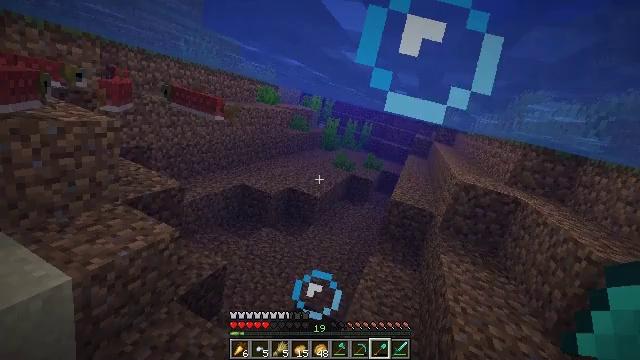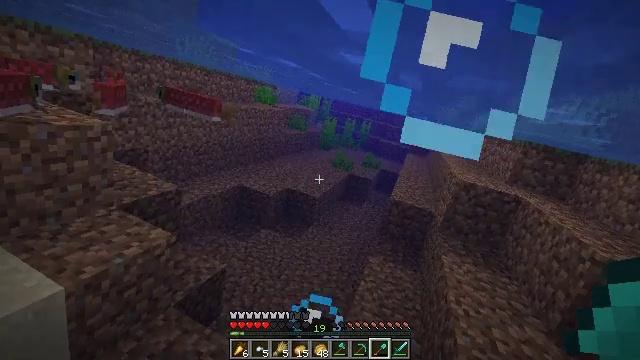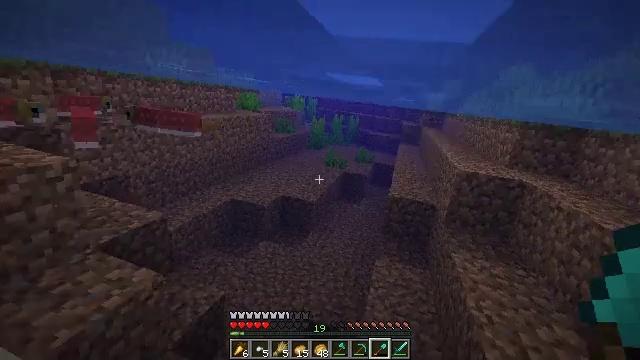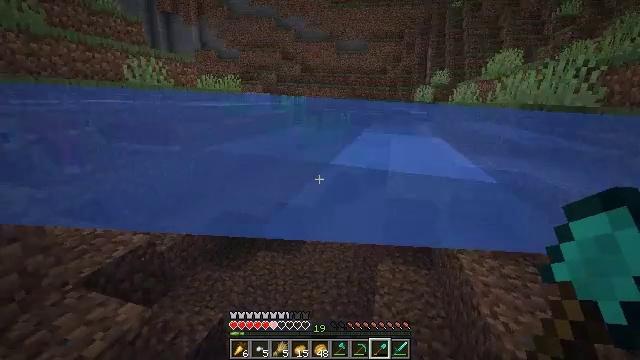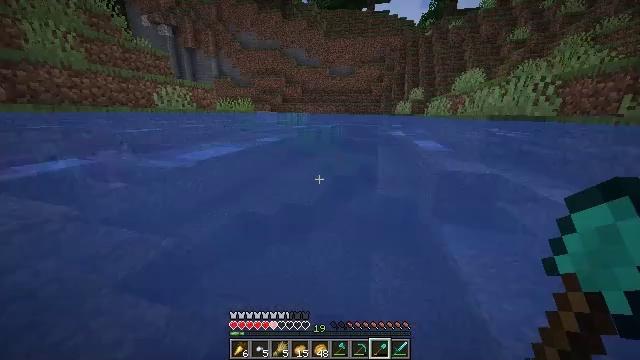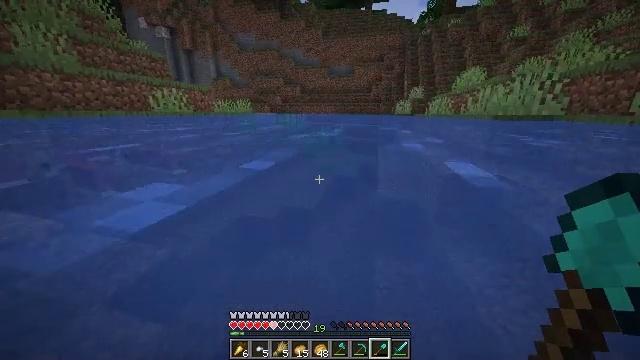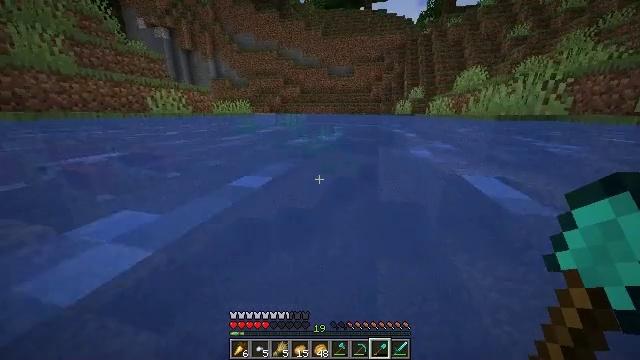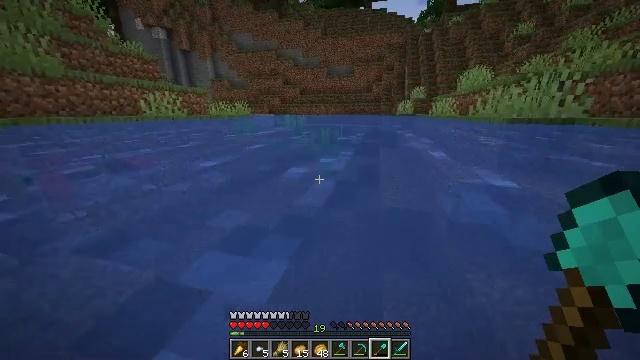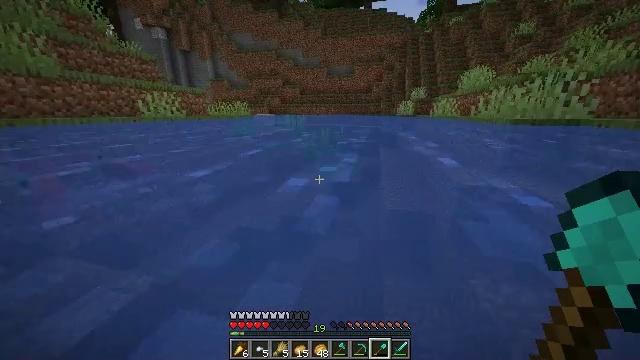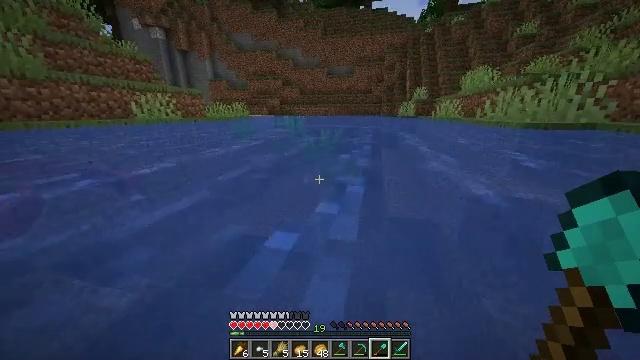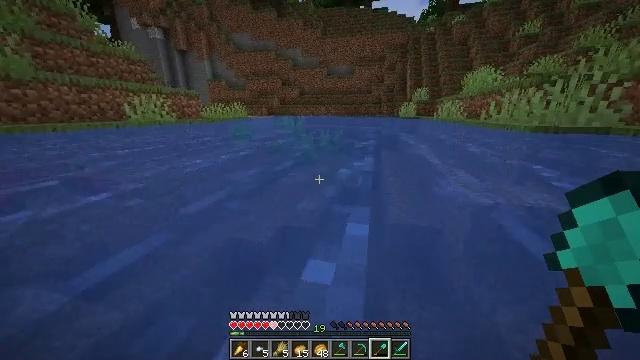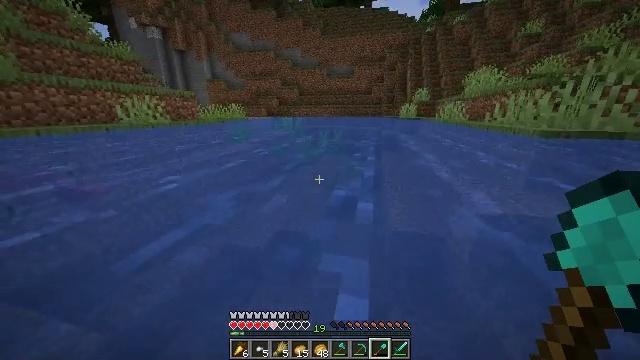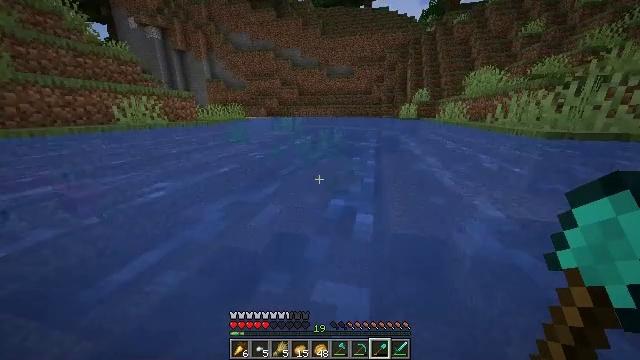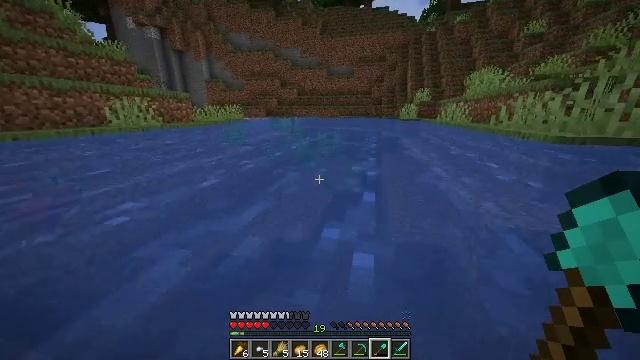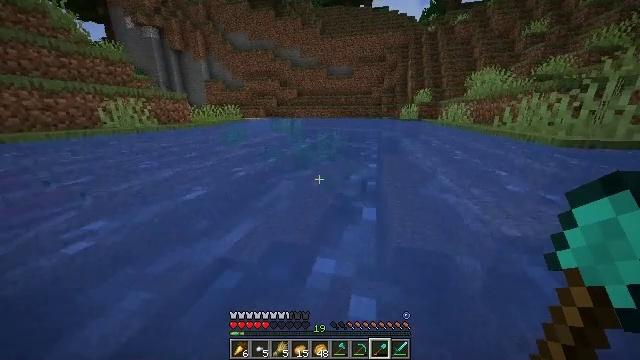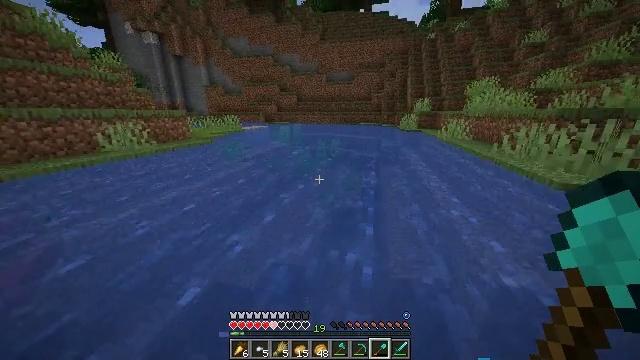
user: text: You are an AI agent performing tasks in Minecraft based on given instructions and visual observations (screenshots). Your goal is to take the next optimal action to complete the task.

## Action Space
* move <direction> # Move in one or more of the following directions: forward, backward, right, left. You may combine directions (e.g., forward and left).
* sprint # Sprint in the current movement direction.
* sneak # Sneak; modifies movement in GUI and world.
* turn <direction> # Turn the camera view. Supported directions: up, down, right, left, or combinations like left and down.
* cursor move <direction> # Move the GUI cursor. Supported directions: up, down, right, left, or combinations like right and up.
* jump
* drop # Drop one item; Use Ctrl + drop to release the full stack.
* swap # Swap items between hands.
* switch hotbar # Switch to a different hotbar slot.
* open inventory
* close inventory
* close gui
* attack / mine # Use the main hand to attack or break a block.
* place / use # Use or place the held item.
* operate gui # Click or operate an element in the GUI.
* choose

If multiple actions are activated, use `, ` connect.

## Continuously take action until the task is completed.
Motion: motion action
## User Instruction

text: Gather clay blocks.
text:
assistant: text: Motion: move forward, jump
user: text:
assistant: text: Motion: move forward, turn right, jump
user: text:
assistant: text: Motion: move forward, sprint, turn right, jump
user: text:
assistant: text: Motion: move forward, sprint, jump
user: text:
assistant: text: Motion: move forward, sprint, jump
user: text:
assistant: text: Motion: move forward, jump
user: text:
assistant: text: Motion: move forward, jump
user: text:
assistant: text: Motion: move forward and move right, jump
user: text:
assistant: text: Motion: move forward and move right, jump
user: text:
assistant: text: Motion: move forward and move right, jump
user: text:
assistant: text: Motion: move forward and move right, jump
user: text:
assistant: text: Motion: move forward, sprint, jump
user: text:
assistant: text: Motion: move forward, sprint, jump
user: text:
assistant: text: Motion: move forward, sprint, jump
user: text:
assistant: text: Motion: move forward, sprint, jump
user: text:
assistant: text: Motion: move forward, jump
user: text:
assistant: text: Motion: move forward, sprint, jump
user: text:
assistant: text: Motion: move forward, sprint, jump
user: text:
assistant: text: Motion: move forward, sprint, jump
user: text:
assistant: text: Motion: move forward, sprint, jump
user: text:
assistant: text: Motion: move forward, jump
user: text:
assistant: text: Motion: move forward, jump
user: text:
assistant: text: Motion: move forward, jump
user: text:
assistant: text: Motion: move forward, sprint, jump
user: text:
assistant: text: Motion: move forward, sprint, jump
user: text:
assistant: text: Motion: move forward, sprint, turn left, jump
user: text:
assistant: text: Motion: move forward, turn left, jump
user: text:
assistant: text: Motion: move forward, turn left, jump
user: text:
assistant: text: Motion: move forward, jump
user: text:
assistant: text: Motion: move forward, turn left, jump